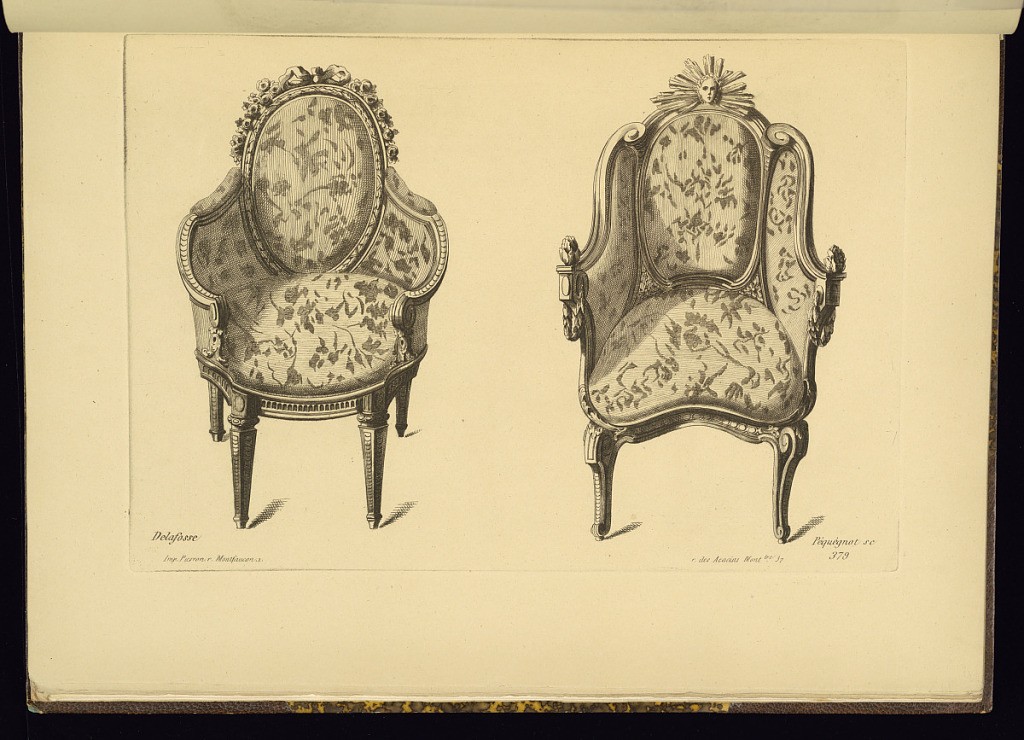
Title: Two Designs for Chairs
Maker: Jean-Charles Delafosse, French, 1734 – 1789
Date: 1849–66
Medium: Etching on paper
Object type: Print
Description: Two designs for upholstered armchairs with carved frames featuring flowers, ribbons, a mascaron (mask) surrounded by sun rays, fluting and laurel leaves. The plate is signed with the printmaker, publisher, and original designer, and numbered.